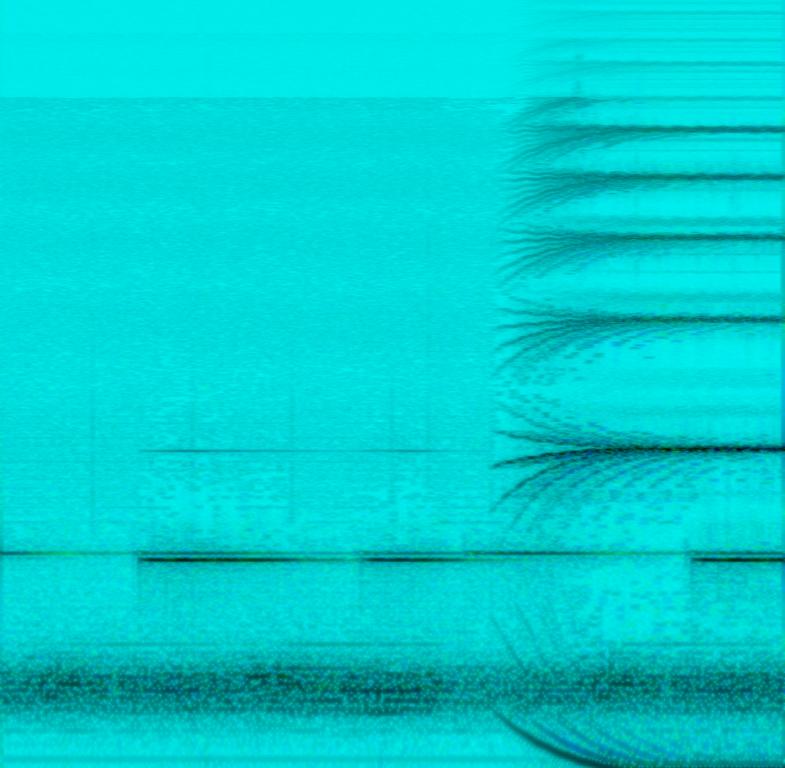
ambient space sounds that are a cold and desolate feeling. Metallic screeching, whooshing distant bells ringing, lots of reverb and a long synthesizer filter sweep. Good for a science fiction film.